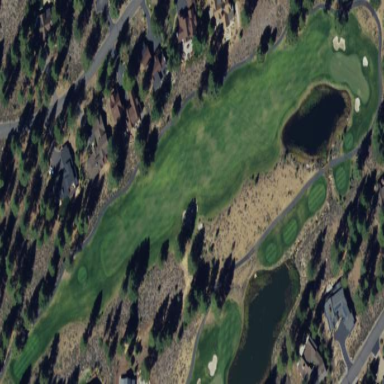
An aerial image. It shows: Rough grassy area used for golf.